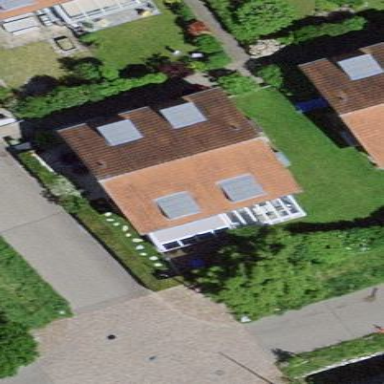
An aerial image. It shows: Simple and straightforward house.